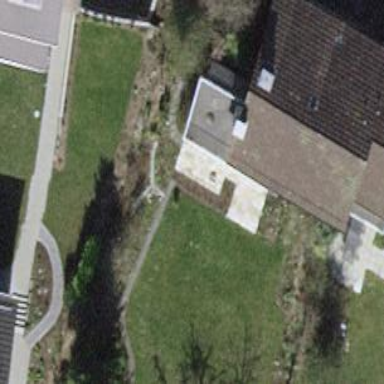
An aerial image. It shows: Semidetached house with gabled roof covered in tiles.